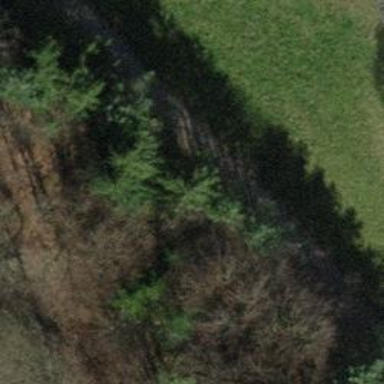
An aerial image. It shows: Unpaved footway on bridge.